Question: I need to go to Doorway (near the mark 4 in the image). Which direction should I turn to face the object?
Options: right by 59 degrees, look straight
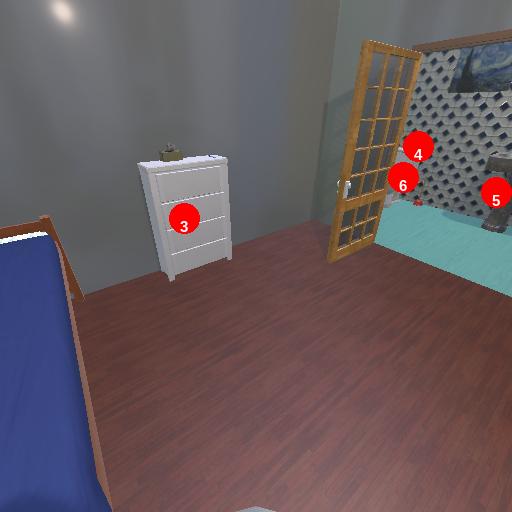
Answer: right by 59 degrees